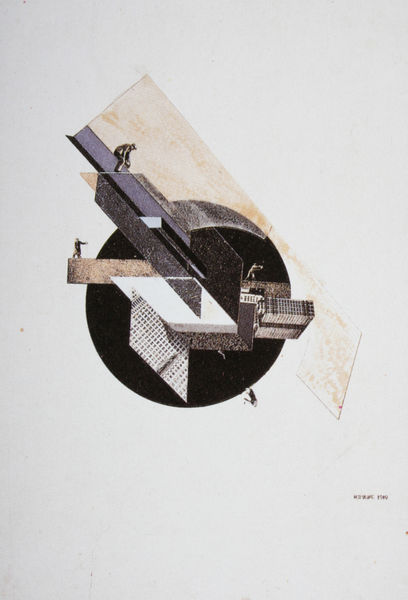
Titel: Dynamische Stadt
Künstler: Gustav Kluzis
Standort: Riga
Institution: Staatliches Kunstmuseum der Lettischen Republik
Schlagwörter: gemälde, mann, menschen, grau, männer, orange, schwarz, weiss, architektur, stehen, öl, kreis, rund, abstrakt, modern, formen, grafik, graphik, lila, violett, industrie, rechtecke, kreise, geometrisch, rampe, geometrie, quadrat, russisch, rutschen